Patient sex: F
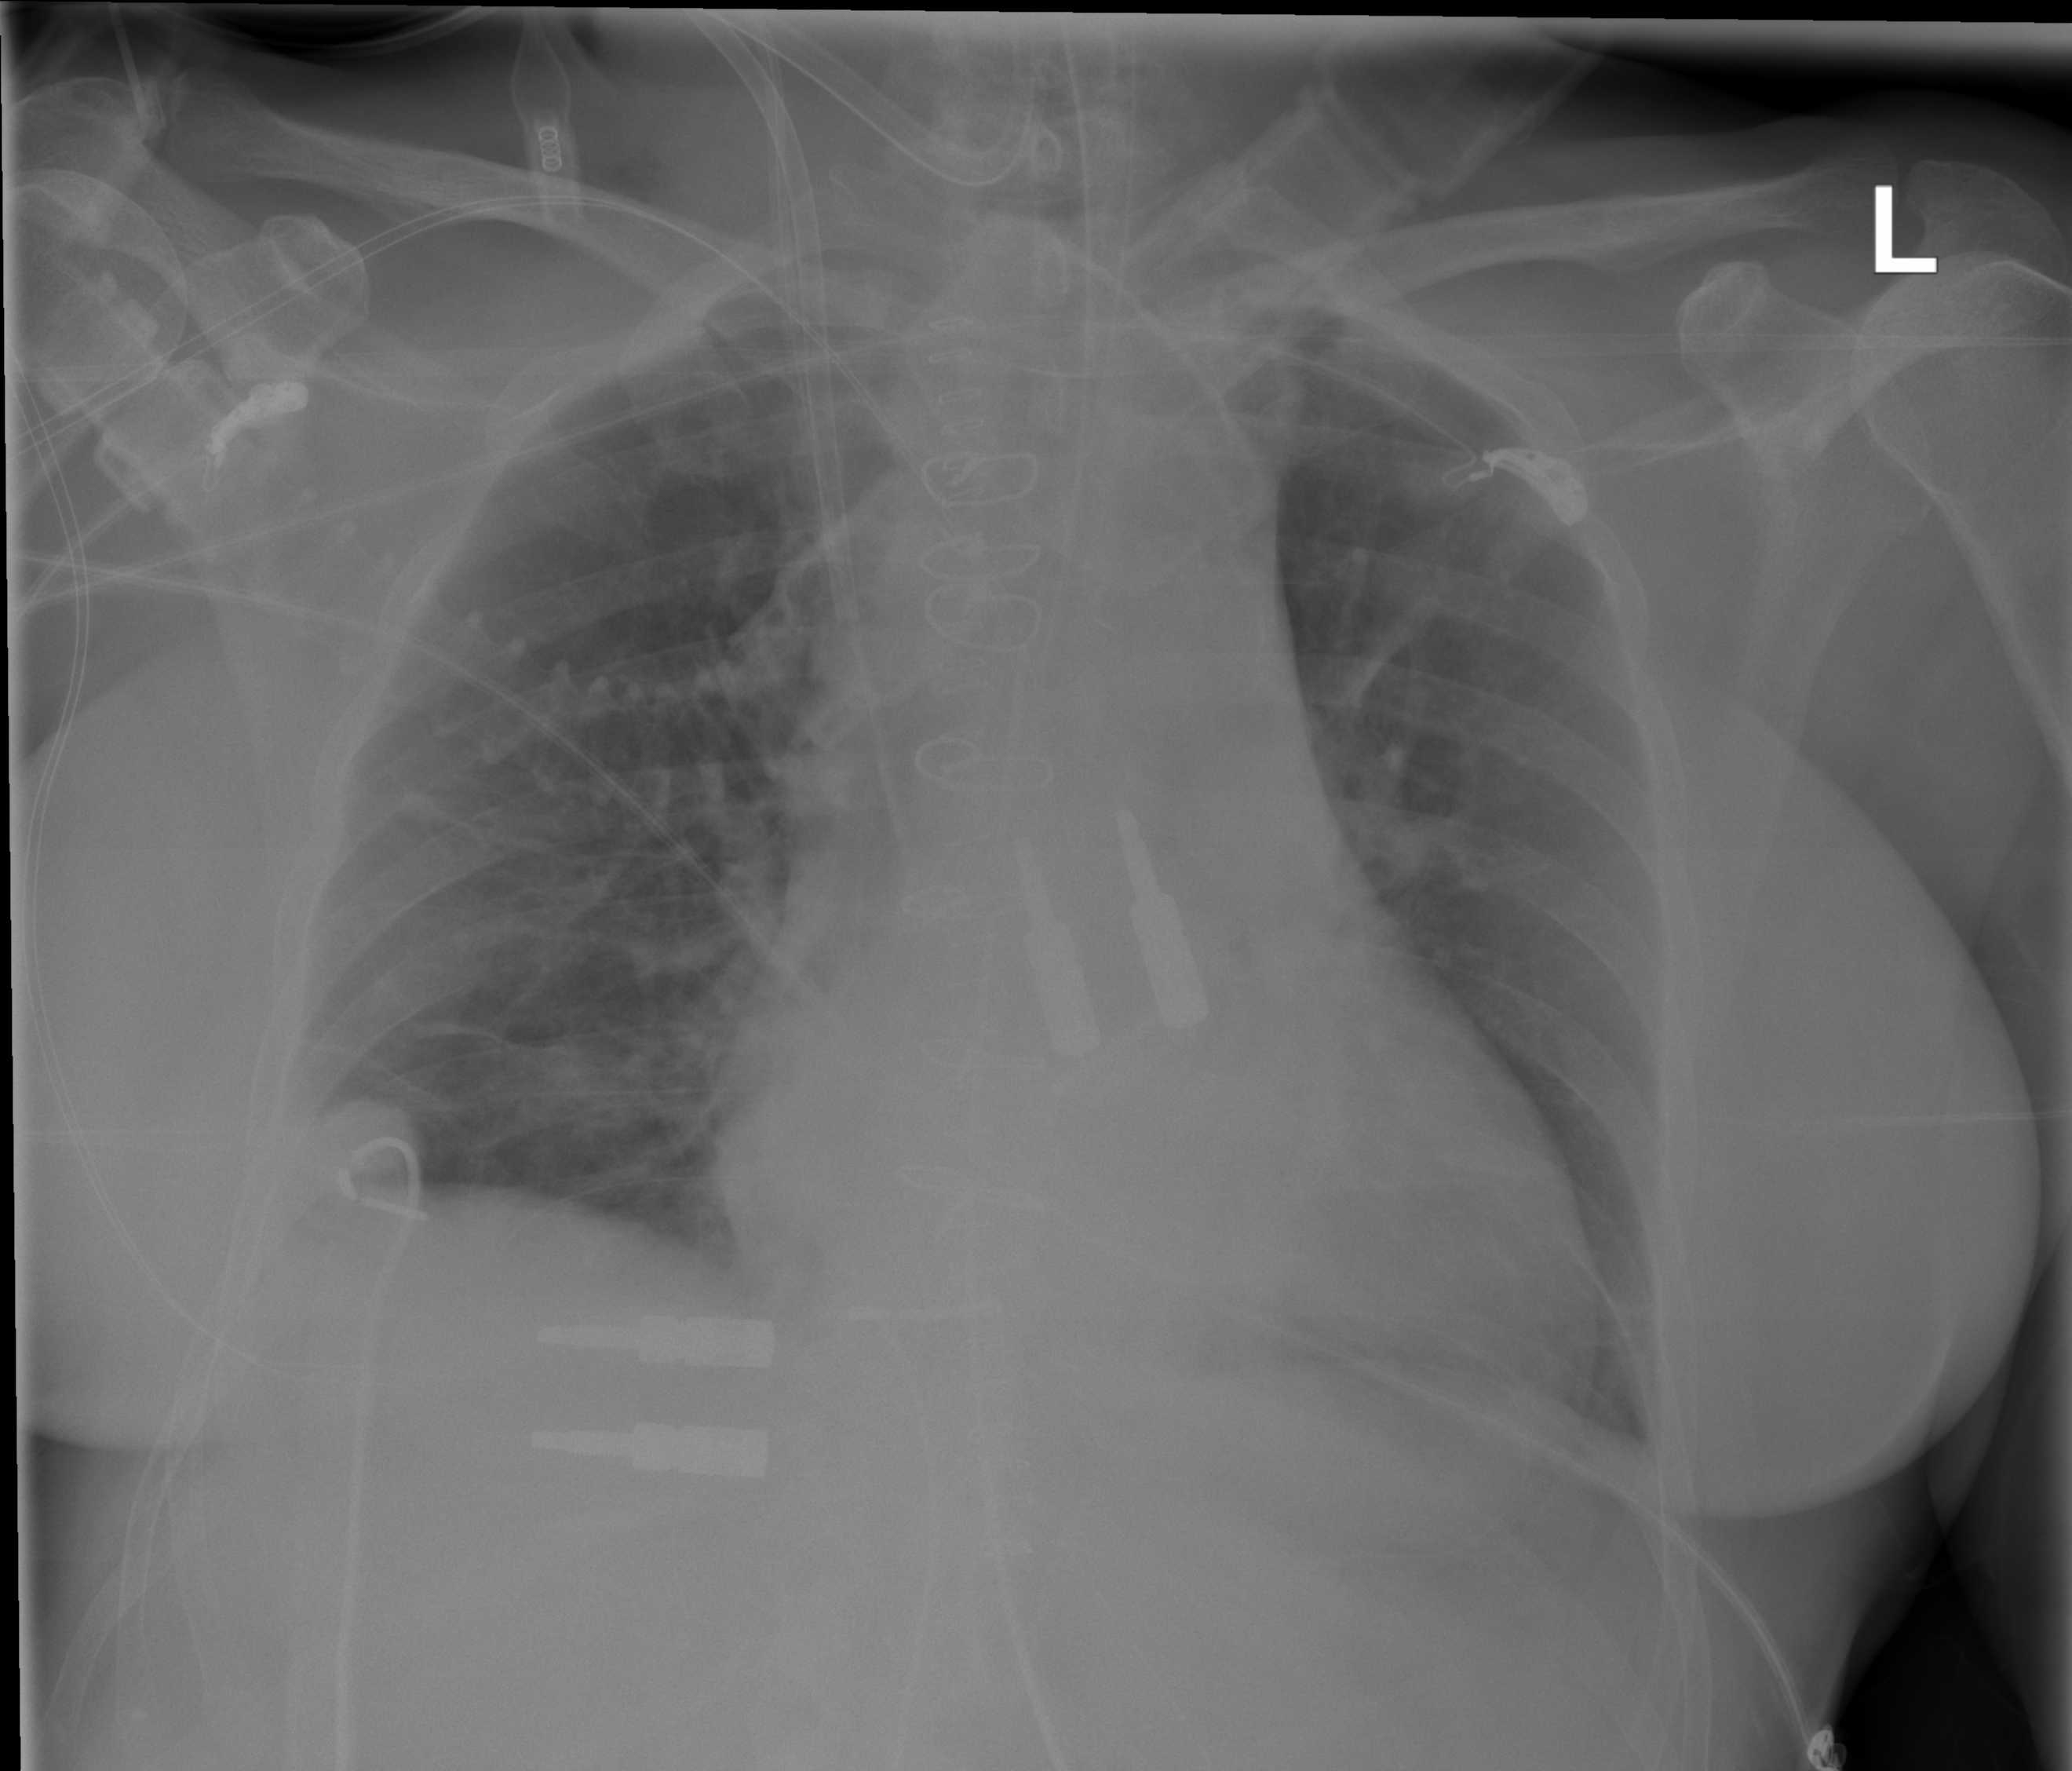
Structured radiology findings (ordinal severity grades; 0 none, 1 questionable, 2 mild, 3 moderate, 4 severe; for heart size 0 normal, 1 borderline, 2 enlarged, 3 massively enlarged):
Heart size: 2
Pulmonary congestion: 0
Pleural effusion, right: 0
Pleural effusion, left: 0
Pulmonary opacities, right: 0
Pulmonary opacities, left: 0
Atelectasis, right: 0
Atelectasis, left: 0